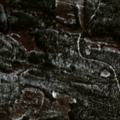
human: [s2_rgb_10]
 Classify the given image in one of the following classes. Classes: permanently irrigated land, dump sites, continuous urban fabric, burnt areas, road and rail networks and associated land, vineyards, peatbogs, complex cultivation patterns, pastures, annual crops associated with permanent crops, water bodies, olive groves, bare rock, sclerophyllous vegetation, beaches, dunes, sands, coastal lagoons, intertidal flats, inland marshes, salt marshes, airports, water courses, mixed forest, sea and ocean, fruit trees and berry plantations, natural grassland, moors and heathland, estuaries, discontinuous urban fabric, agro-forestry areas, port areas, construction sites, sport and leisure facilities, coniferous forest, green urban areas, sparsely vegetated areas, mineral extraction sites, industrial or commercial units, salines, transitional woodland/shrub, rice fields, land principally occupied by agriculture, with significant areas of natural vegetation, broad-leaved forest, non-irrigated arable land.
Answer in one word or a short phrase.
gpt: coniferous forest, mixed forest, transitional woodland/shrub